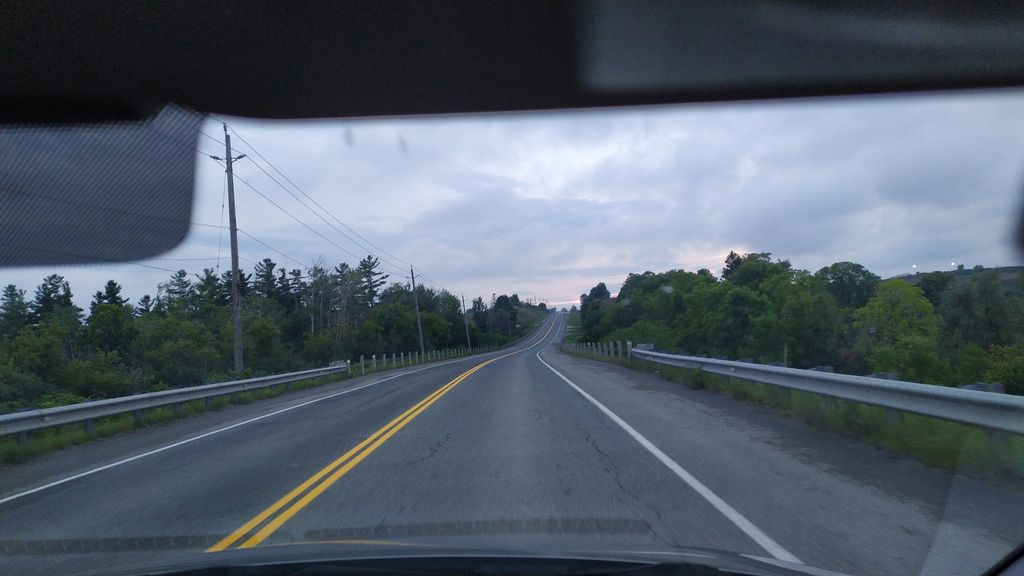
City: kitchener-waterloo